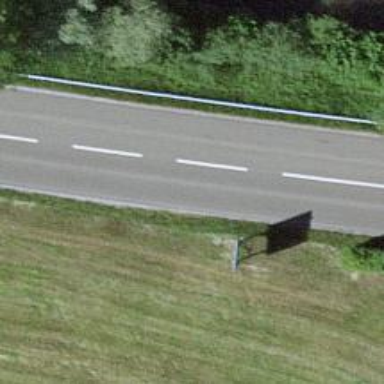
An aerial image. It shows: Asphalt road classified as primary highway.